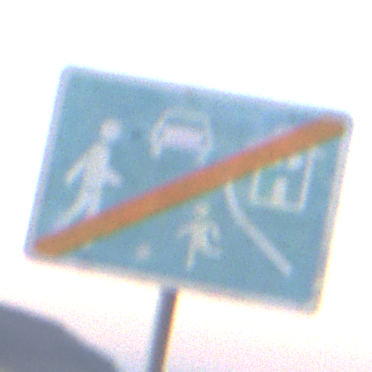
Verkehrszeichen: EndeVerkehrsberuhigterBereich
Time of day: SunriseSunset
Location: Outdoor (RoadRail)
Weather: PartlyCloudy
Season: NotSpecified
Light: Natural